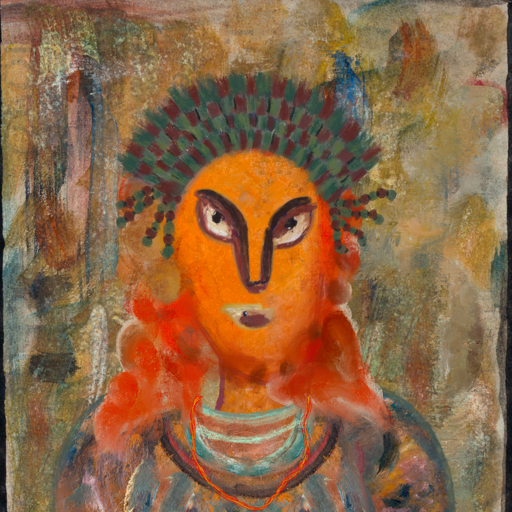
Background: Pipe, Head And Neck Front: Hypocrite, Face Front: After_Raid, Bust: Boggyland, Hair Front: Rupkatha, Head Accessory: After_Raid_Crown, Second Necklace: Gypsy_Mother_2, Necklace: Blank, Baby: Blank